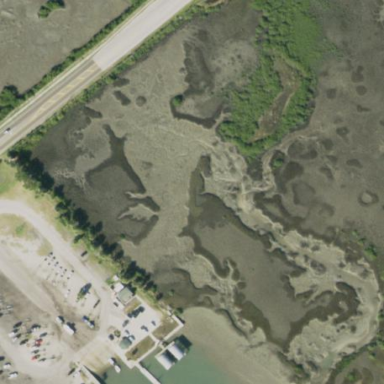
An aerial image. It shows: Marsh wetland.